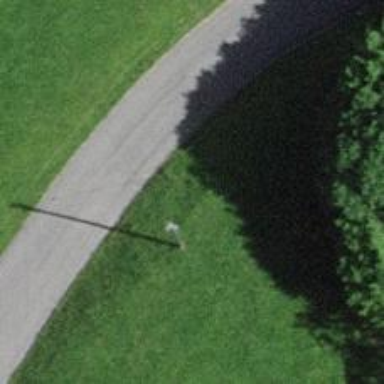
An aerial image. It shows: Minor power line.